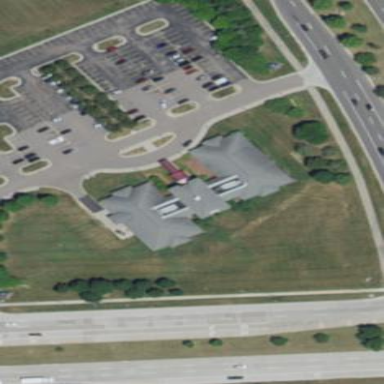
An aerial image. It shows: Clinic building offering healthcare services.